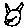
Label: cat